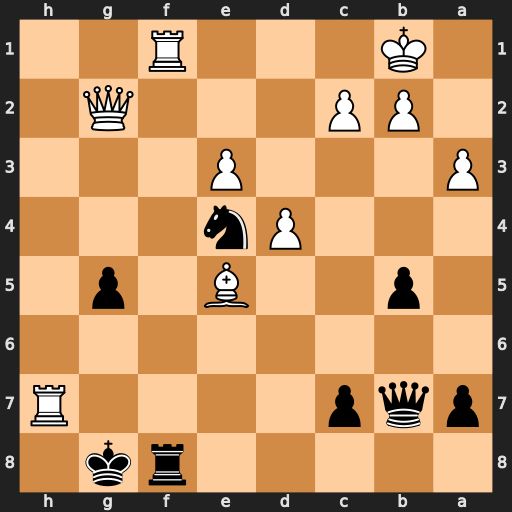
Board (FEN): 5rk1/pqp4R/8/1p2B1p1/3Pn3/P3P3/1PP3Q1/1K3R2
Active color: b
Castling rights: -
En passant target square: -
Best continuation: Rxf1+ Qxf1 Nd2+ Ka2 Nxf1 Rg7+ Kf8